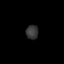
Tissue: lung
Cell type: Epithelial cells
Senescence score: 0.1645
Nuclear area (px): 170
Mean DAPI intensity: 54.729